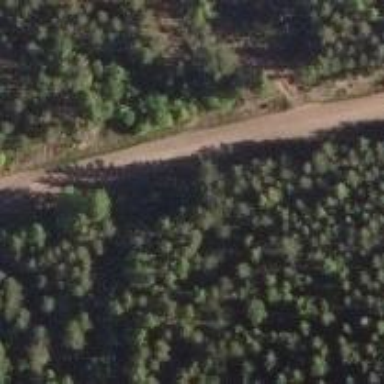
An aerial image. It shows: Tertiary road.